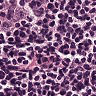
Metastatic tissue present: no